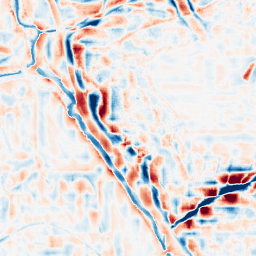
Category: wavelet
Decomposition family: wavelet_reverse_biorthogonal
Decomposition parameters: wavelet: rbio4.4
level: 4
Upsampling method: quartic
Upsampling parameters: scale: 4
Upsampling scale: 4